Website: macys
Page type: gifting
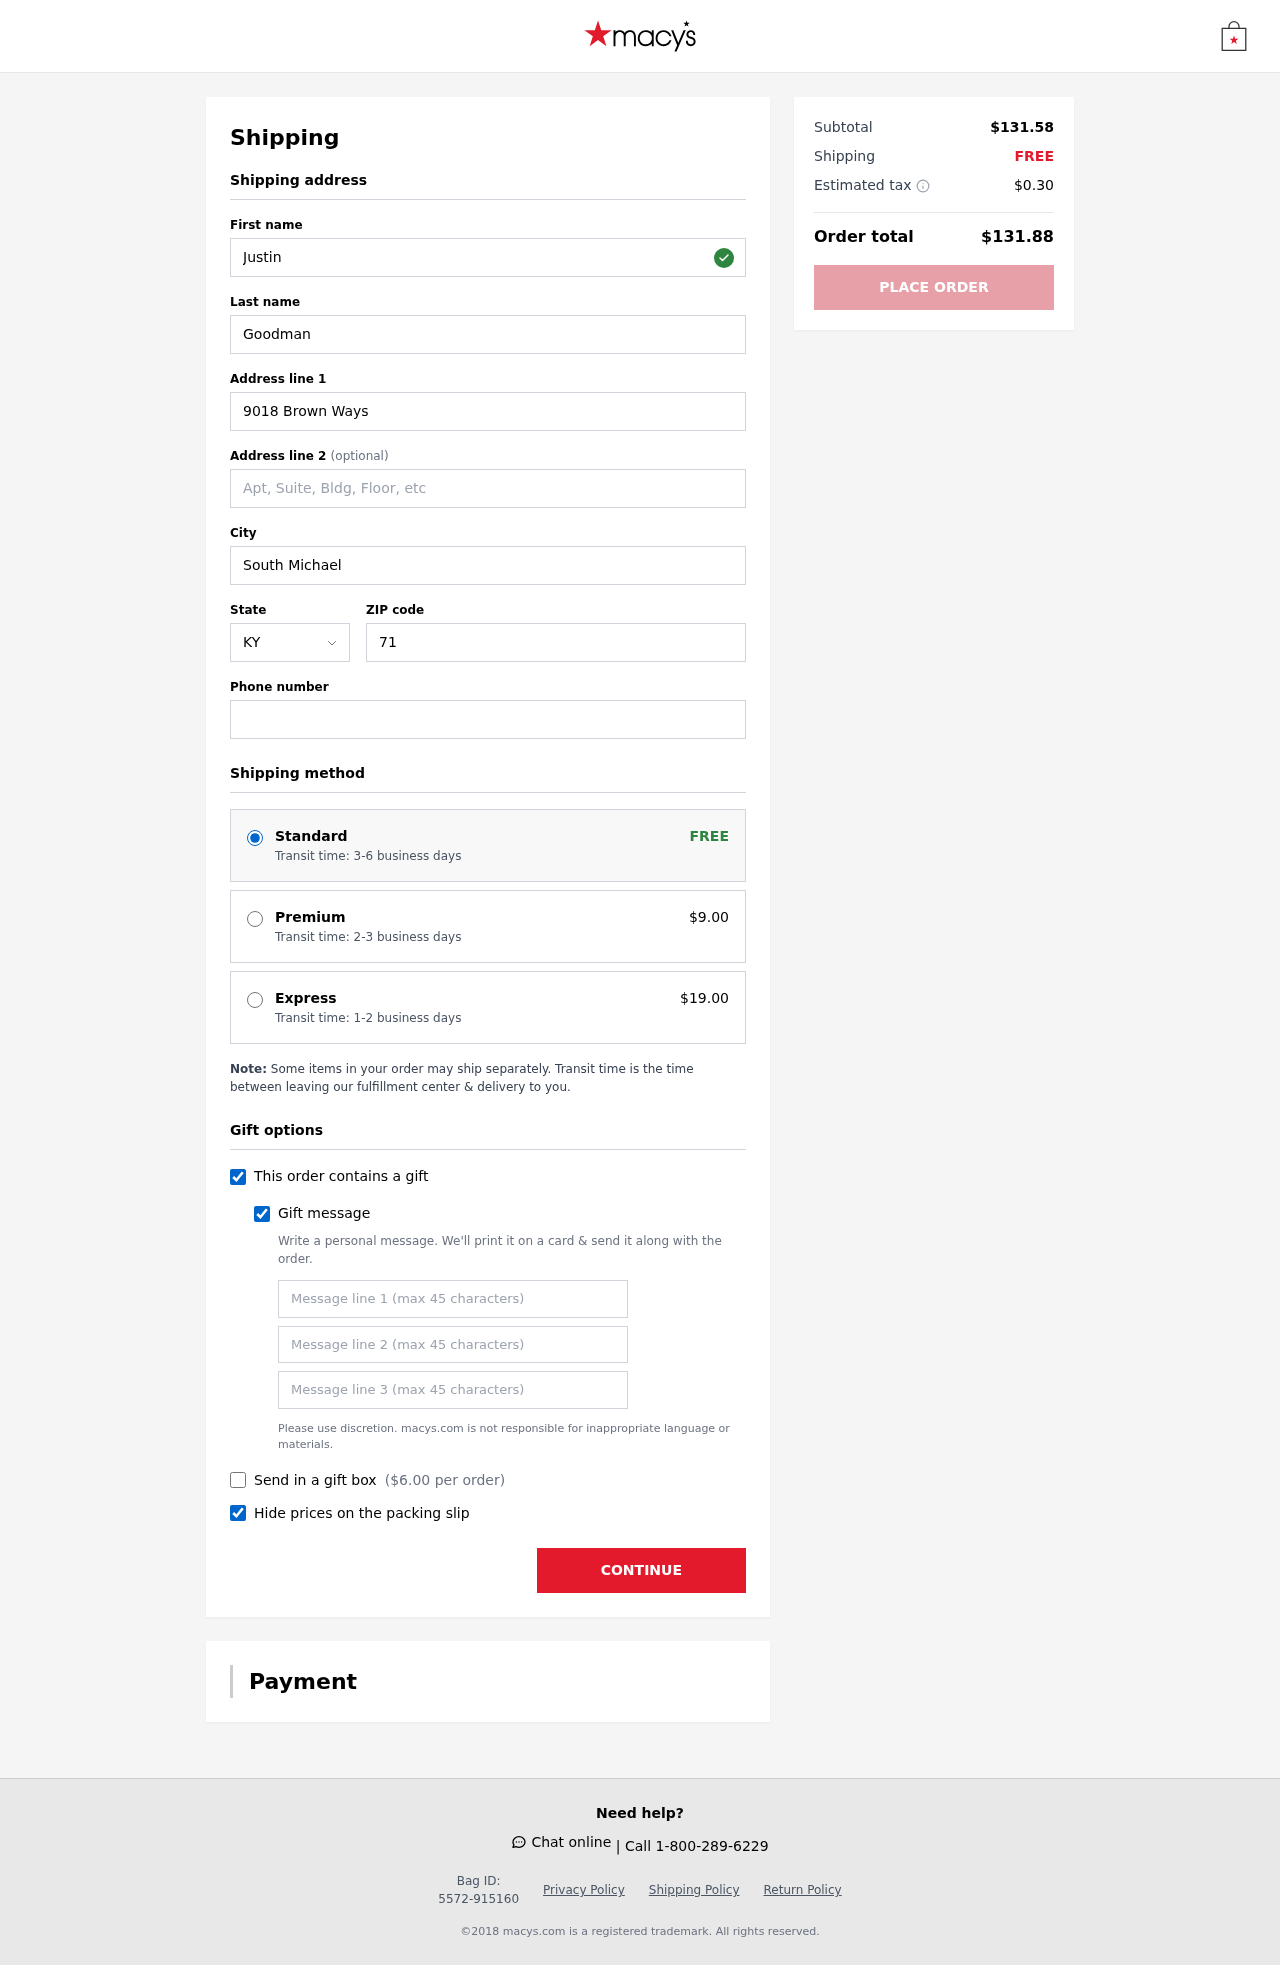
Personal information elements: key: PII_STATE_ABBR
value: KY
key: PII_FIRSTNAME
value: Justin
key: PII_LASTNAME
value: Goodman
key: PII_STREET
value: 9018 Brown Ways
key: PII_CITY
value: South Michael
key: PII_POSTCODE
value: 71025
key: PII_PHONE
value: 5958488622
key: PII_GIFT_MESSAGE
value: Hey Kenneth, I saw this stunning grey wolf canvas and immediately thought of you—it just captures your spirit so well! Hope it brings a little more wild inspiration into your space. Enjoy!  Justin
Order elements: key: ORDER_SHIPPING_STANDARD
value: Transit time: 3-6 business days
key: ORDER_SHIPPING_PREMIUM
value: Transit time: 2-3 business days
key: ORDER_SHIPPING_PREMIUM_PRICE
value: $9.00
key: ORDER_SHIPPING_EXPRESS
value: Transit time: 1-2 business days
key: ORDER_SHIPPING_EXPRESS_PRICE
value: $19.00
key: ORDER_GIFT_BOX_PRICE
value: $6.00
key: ORDER_SUBTOTAL
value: $131.58
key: ORDER_SHIPPING_COST
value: FREE
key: ORDER_TAX
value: $0.30
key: ORDER_TOTAL
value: $131.88